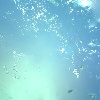
Label: water